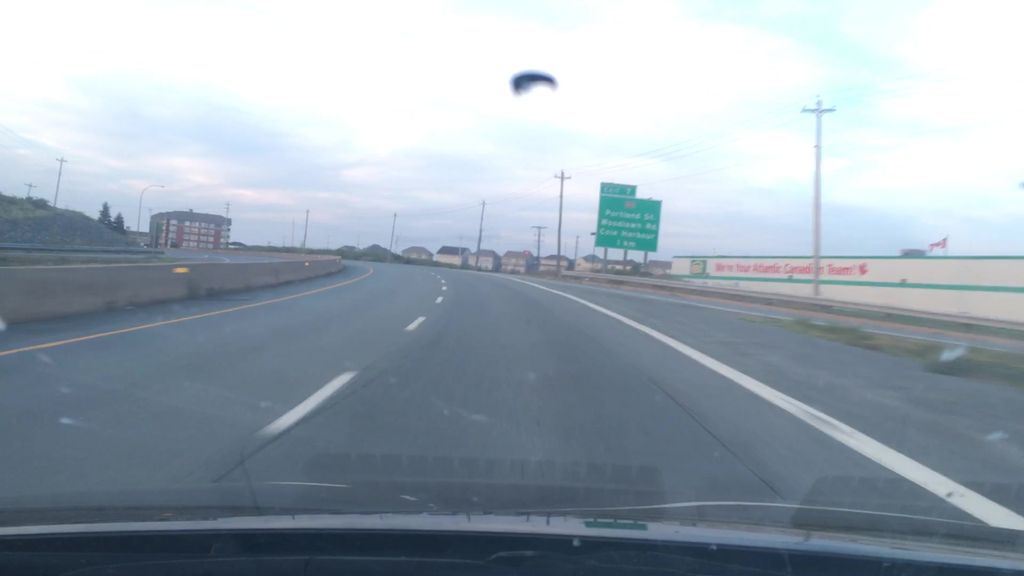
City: halifax